Question: I'm trying to access a JSON object but I'm getting errors while accessing the object. Could you please go through the code and let me know the mistake I'm making.
I'm writing 2 different cases to give a better understanding about my problem
Here's the JSON data:

If I just try to access the company_base object, I'm getting the Undefined value
'''
if(!error && response.statusCode == 200){
console.log("Insurance name is.....");
var parsedData = JSON.parse(body);
console.log(parsedData["company_base"]);
}
'''
Result:
Insurance name is.....
undefined
I'm attaching 2 images. One contains the JSON text and the other contains the error I'm getting while trying to access the JSON object.
//This is the Code I'm using to access the object
'''
if(!error && response.statusCode == 200){
console.log("Insurance name is.....");
var parsedData = JSON.parse(body);
console.log(parsedData["company_base"][""business_type"]);
}
'''
Insurance name is.....
C:\Users\Ebbie\Desktop\Misc\mean\udemy\the web developer bootcamp\IntroToApis\CSG\app.js:37
console.log(parsedData["company_base"]["business_type"]);
^
> TypeError: Cannot read property 'business_type' of undefined
at Request._callback (C:\Users\Ebbie\Desktop\Misc\mean\udemy\the web developer bootcamp\IntroToApis\CSG\app.js:37:47)
at Request.self.callback (C:\Users\Ebbie\Desktop\Misc\mean\udemy\the web developer bootcamp\IntroToApis\CSG\node_modules\request\request.js:186:22)
at emitTwo (events.js:106:13)
at Request.emit (events.js:191:7)
at Request. (C:\Users\Ebbie\Desktop\Misc\mean\udemy\the web developer bootcamp\IntroToApis\CSG\node_modules\request\request.js:1081:10)
at emitOne (events.js:96:13)
at Request.emit (events.js:188:7)
at IncomingMessage. (C:\Users\Ebbie\Desktop\Misc\mean\udemy\the web developer bootcamp\IntroToApis\CSG\node_modules\request\request.js:1001:12)
at IncomingMessage.g (events.js:291:16)
at emitNone (events.js:91:20)
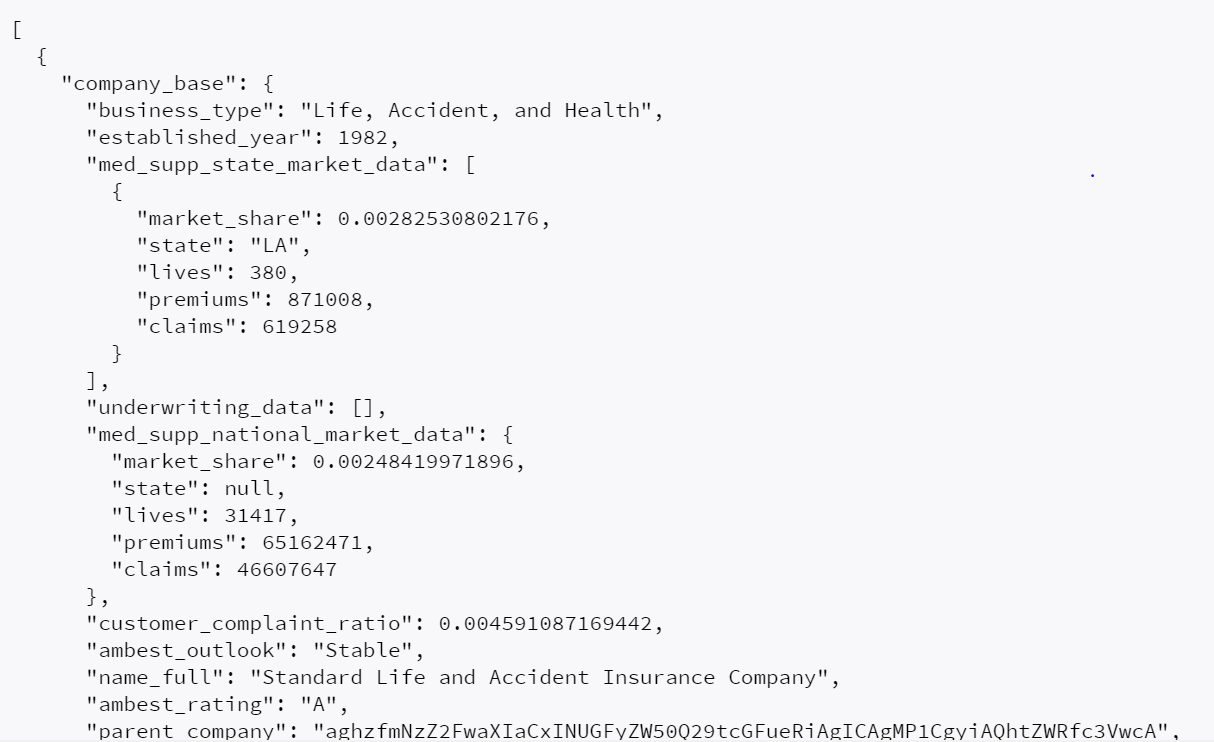
Answer: It's returning an array of objects. parsedData["company_base"] is trying to access the company_base key on the array.
You would want something like this:
'''
parsedData[0]["company_base"]
'''
And..
'''
parsedData[0]["company_base"][""business_type"]
'''